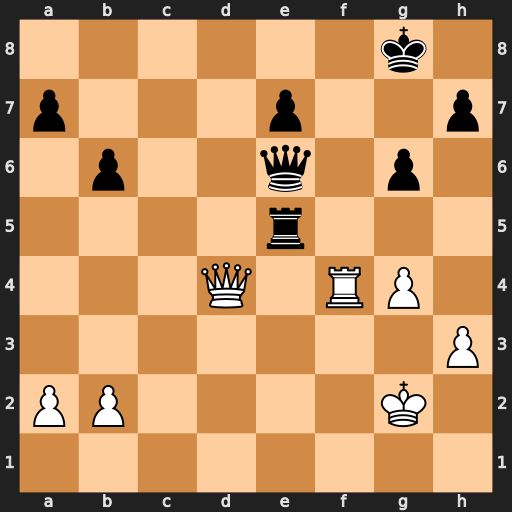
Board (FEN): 6k1/p3p2p/1p2q1p1/4r3/3Q1RP1/7P/PP4K1/8
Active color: w
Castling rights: -
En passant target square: -
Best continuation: Qd8+ Kg7 Qf8#